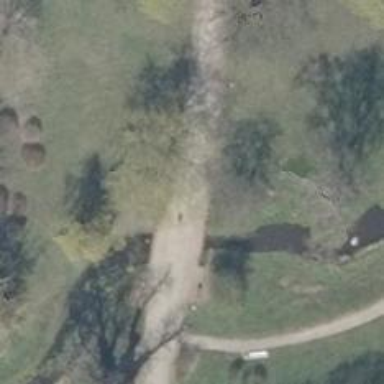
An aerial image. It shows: Compacted path on bridge with designated areas for both pedestrians and cyclists.